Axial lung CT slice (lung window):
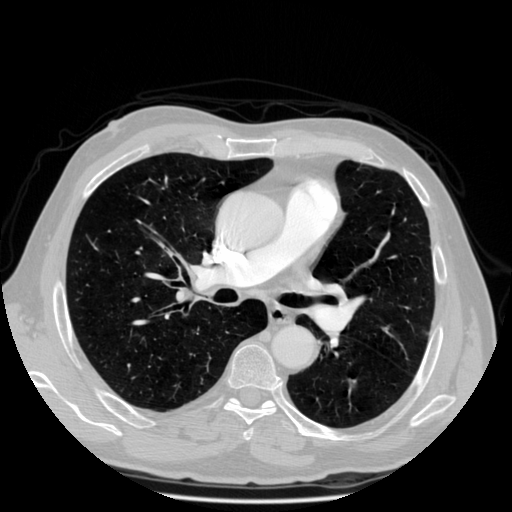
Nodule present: no